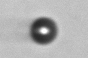
Label: bead